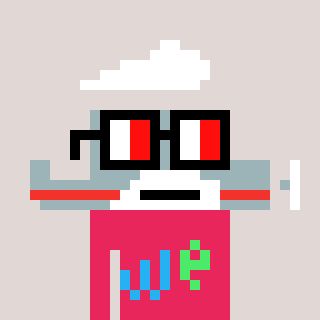
a pixel art character with square glasses with black frames and red eyes, a plane-shaped head and a redpinkish-colored body on a warm background